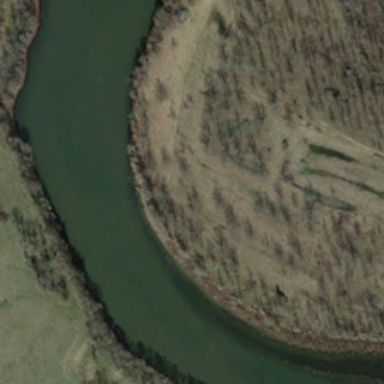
Many sparse green trees are in two sides of a curved river .